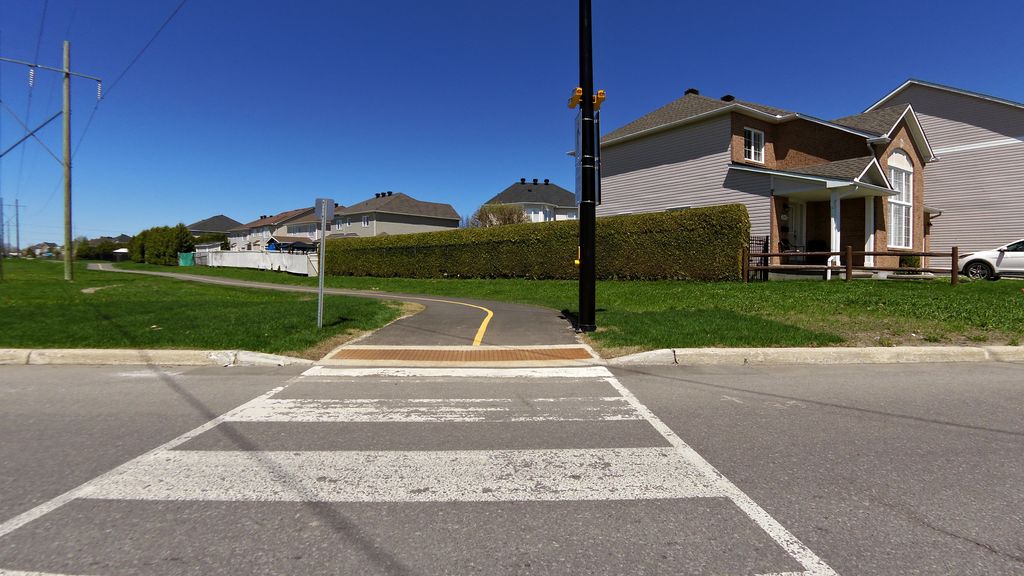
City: ottawa-gatineau